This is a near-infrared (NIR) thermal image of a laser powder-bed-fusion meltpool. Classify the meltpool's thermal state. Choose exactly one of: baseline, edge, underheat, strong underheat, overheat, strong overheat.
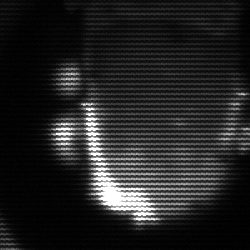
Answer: baseline